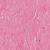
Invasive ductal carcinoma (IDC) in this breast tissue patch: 1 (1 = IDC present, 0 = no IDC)